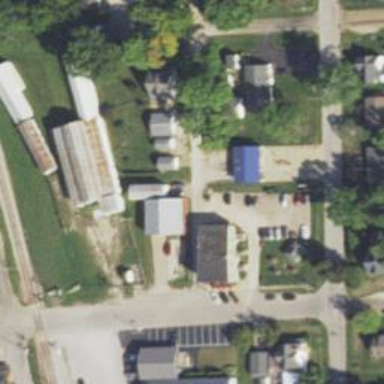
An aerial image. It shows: Alley classified as service road.